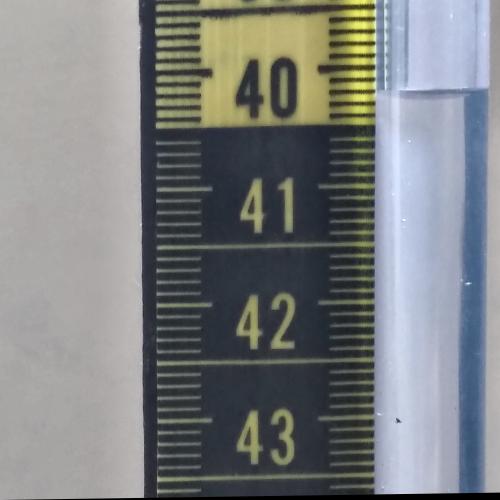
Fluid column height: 40.2 cm